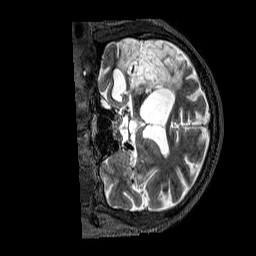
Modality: T2w
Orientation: coronal
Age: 64
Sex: male
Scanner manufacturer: siemens
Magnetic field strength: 3 T
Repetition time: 3.2 s
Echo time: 0.567 s